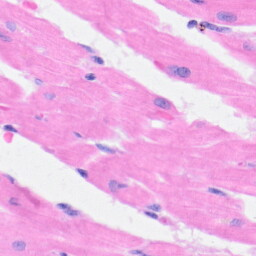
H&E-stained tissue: Heart